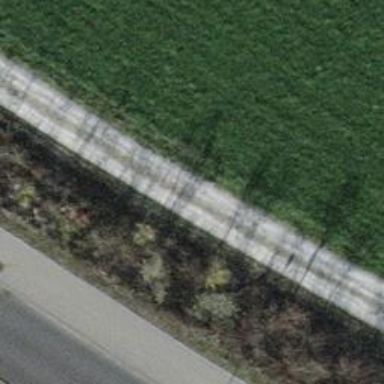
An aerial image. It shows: Compacted grade3 track.